Question: So I would like to create a linear regression model, with rocket price (written as rocket) against the data of launch (datum). I believe I can do this by doing: lm(Y ~ X). However, how would I be able to convert the prices from chr to num, and likewise for the dates?
Thank you!

Data: <URL>
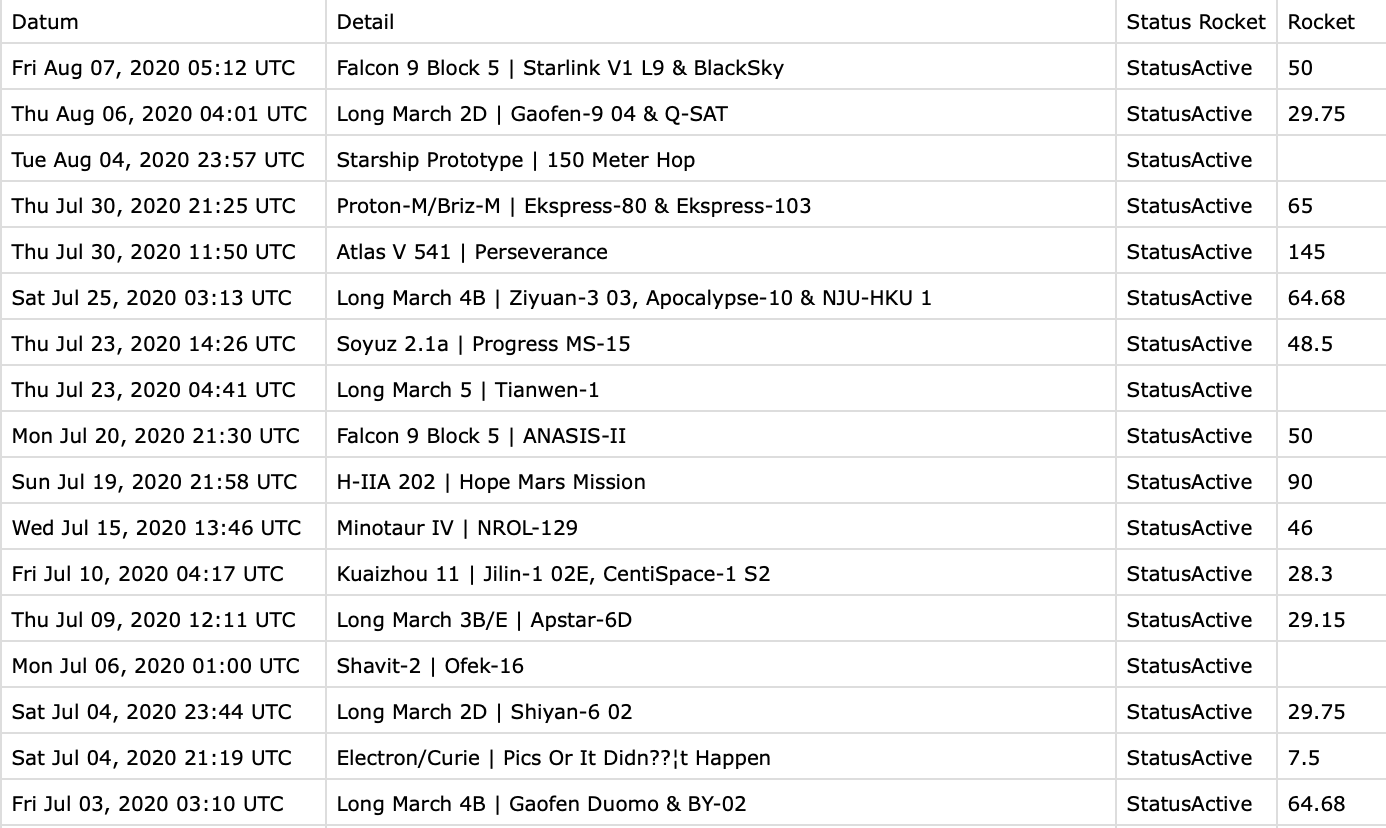
Answer: Effectively you are asking 3 different but very basic questions, which would be better learned by reading an introductory text than by posting a question on Stack Overflow.
1. How do I convert character data to numeric data for the Rocket column?
Depending on what version of R you are using, the column 'spaceData$Rocket' will be either a character vector or a factor vector. To cover both eventualities, you can do:
'''
spaceData$Rocket <- as.numeric(as.character(spaceData$Rocket))
'''
This will give you a warning that some 'NA' values were produced. That's OK - there are some blank cells in the column, so you want these to be 'NA'.
1. How do I convert the column spaceData$Datum from text to actual date times?
In this case, you can use 'strptime', and specify how the date string is formatted. We will also wrap this in 'as.POSIXct' to ensure that the data is formatted in a way that is easier to plot:
'''
spaceData$Datum <- as.POSIXct(strptime(spaceData$Datum, "%a %b %d, %Y %H:%M"))
'''
1. How do I do a linear regression using these two variables?
Before you attempt a linear regression, it is a good idea to make sure it is sensible to do a linear regression. For a linear regression to make sense, you should know that there is an approximately linear relationship between the two variables, and that the residuals are approximately normally distributed. An easy way to examine these assumptions is to plot the two variables:
'''
plot(spaceData$Datum, spaceData$Rocket)
'''
<URL>
You don't need to be a statistician to see that any straight line through these points is going to be pretty hopeless as a description of the relationship. If we try it, we can see that:
'''
abline(lm(Rocket ~ Datum, data = spaceData), col = "red")
'''
<URL>
So, by running a linear regression on this data, we can predict that the price of rockets will fall to zero on the 13th May 2036. Clearly this is nonsense.